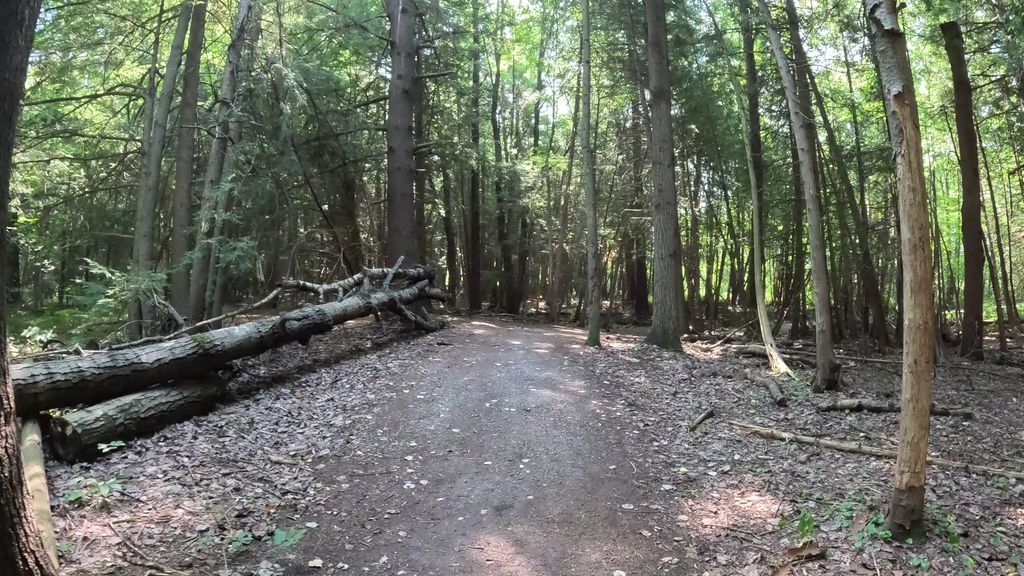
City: ottawa-gatineau